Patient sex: M
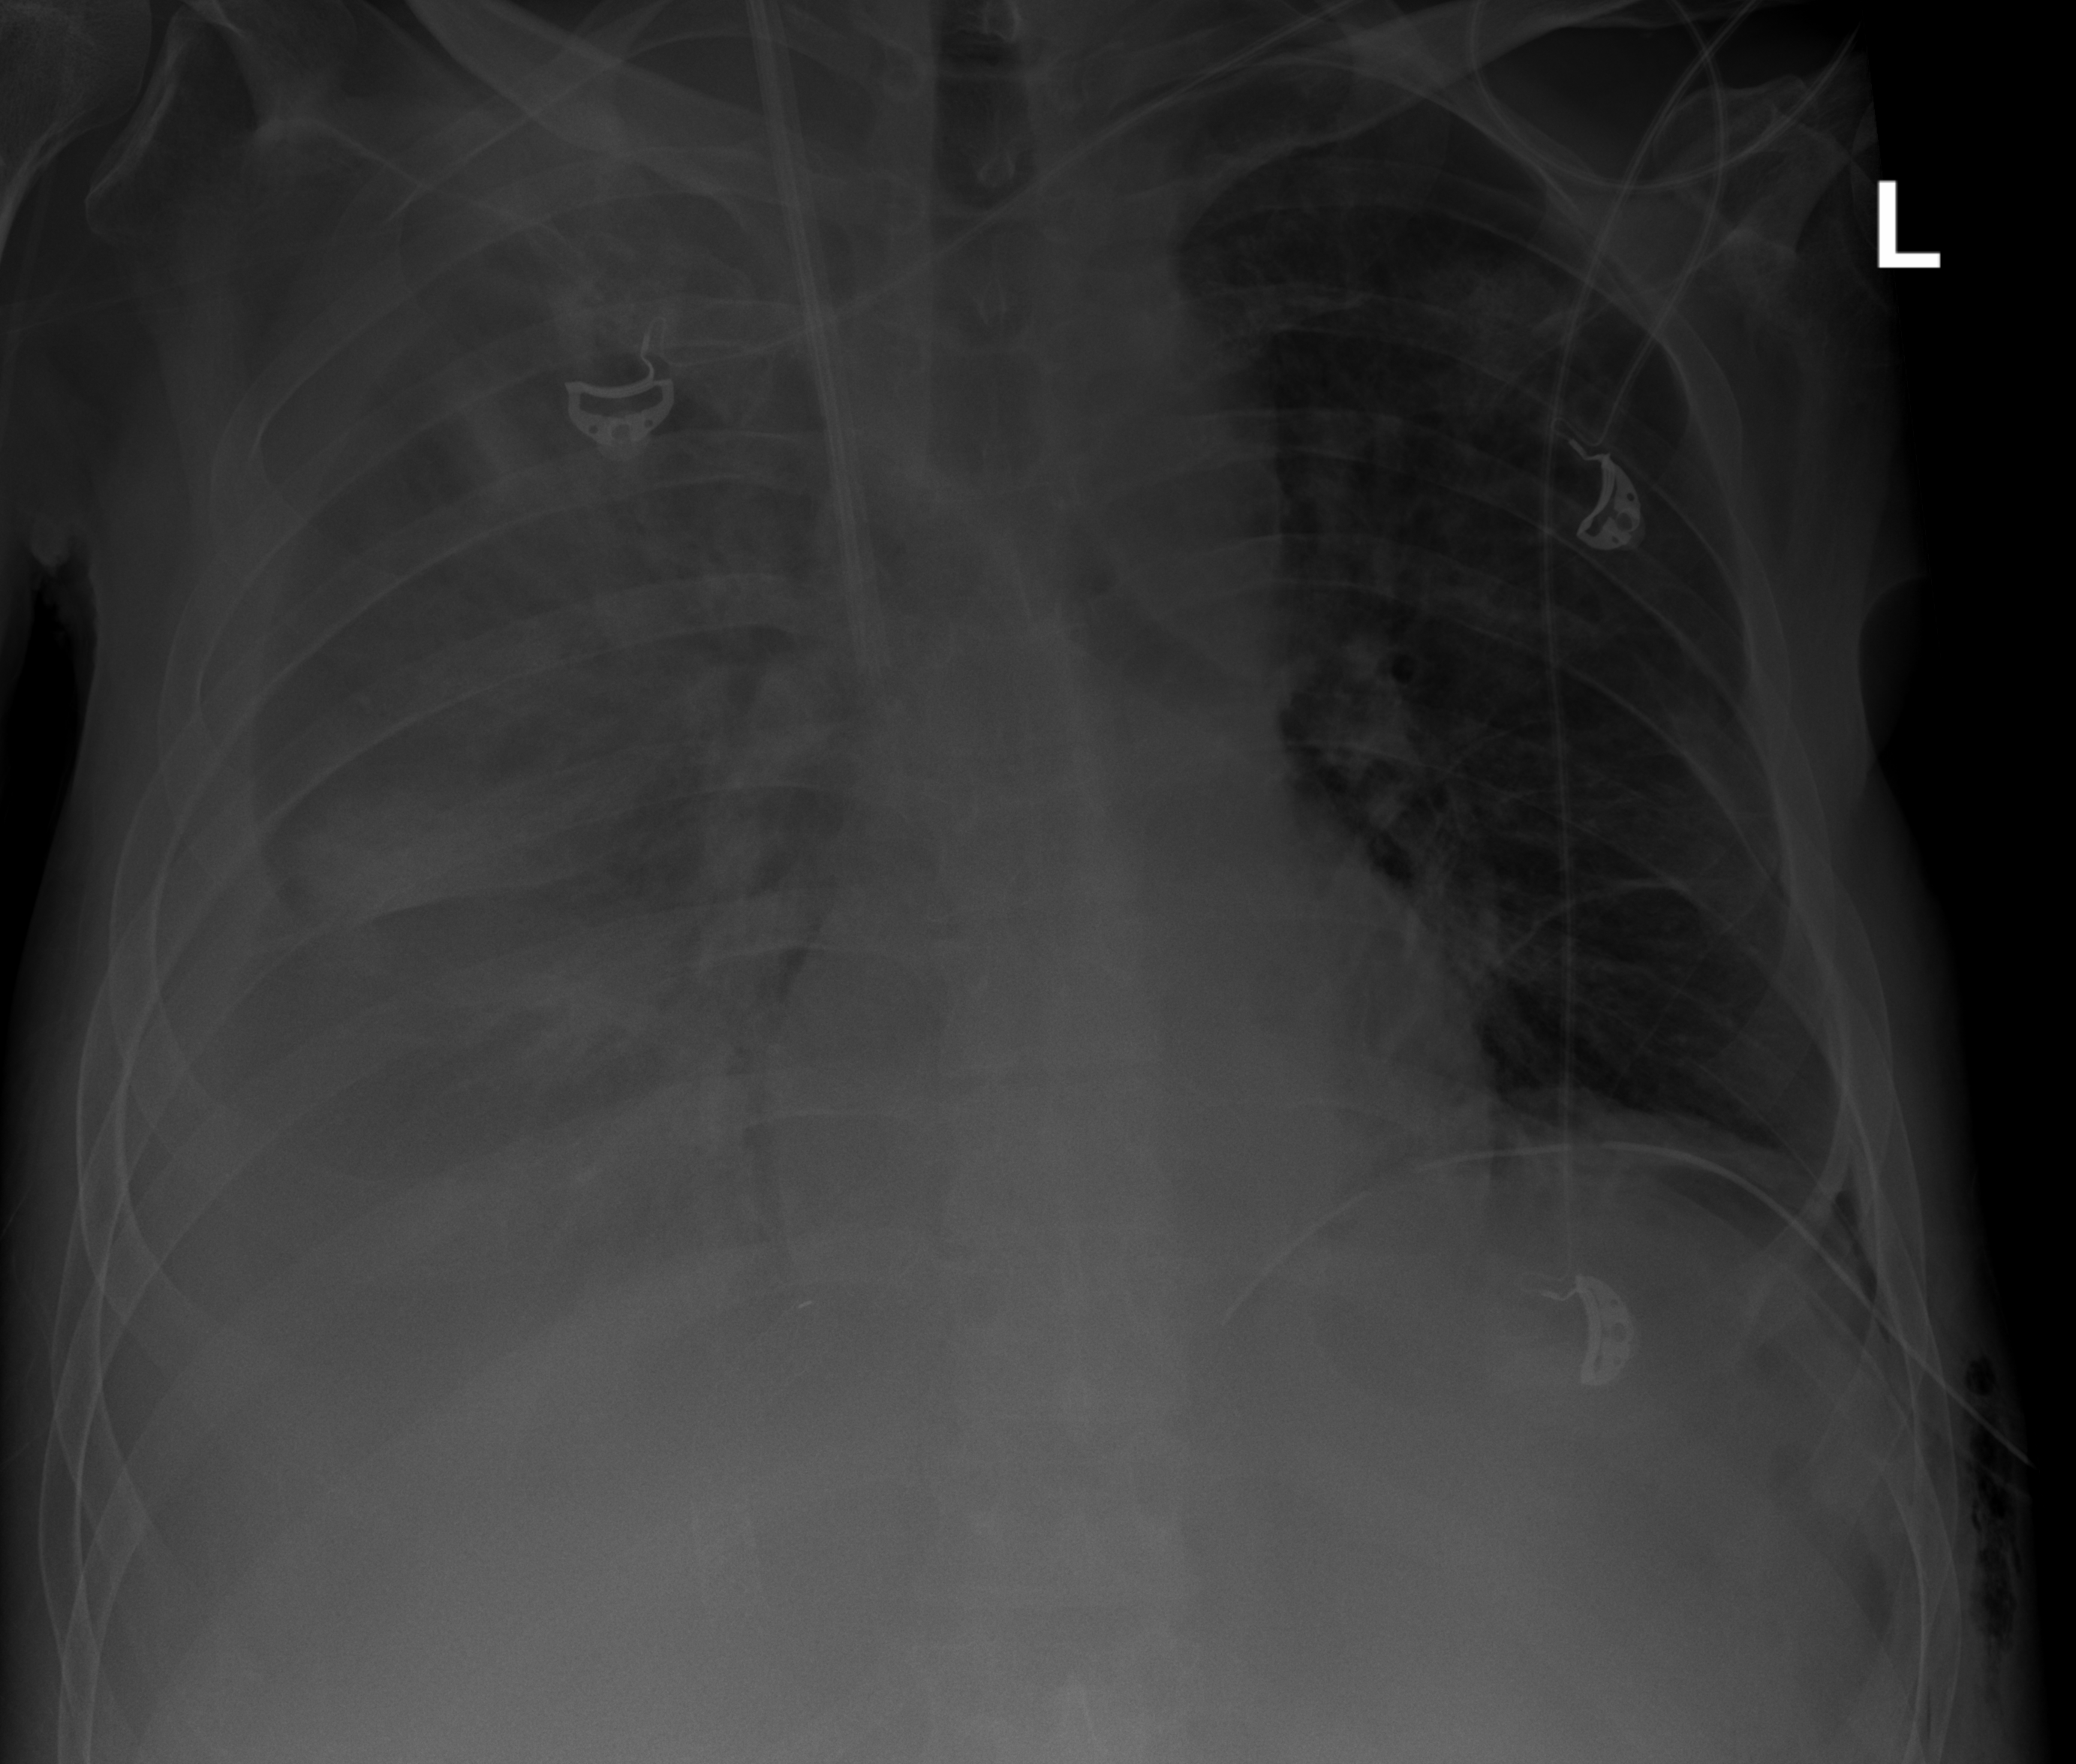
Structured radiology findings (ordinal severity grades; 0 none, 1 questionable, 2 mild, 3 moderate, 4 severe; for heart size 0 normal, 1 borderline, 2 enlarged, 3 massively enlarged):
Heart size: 0
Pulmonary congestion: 2
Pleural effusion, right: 4
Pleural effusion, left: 1
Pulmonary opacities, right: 4
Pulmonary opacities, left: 0
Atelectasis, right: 4
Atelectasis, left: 2